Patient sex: F
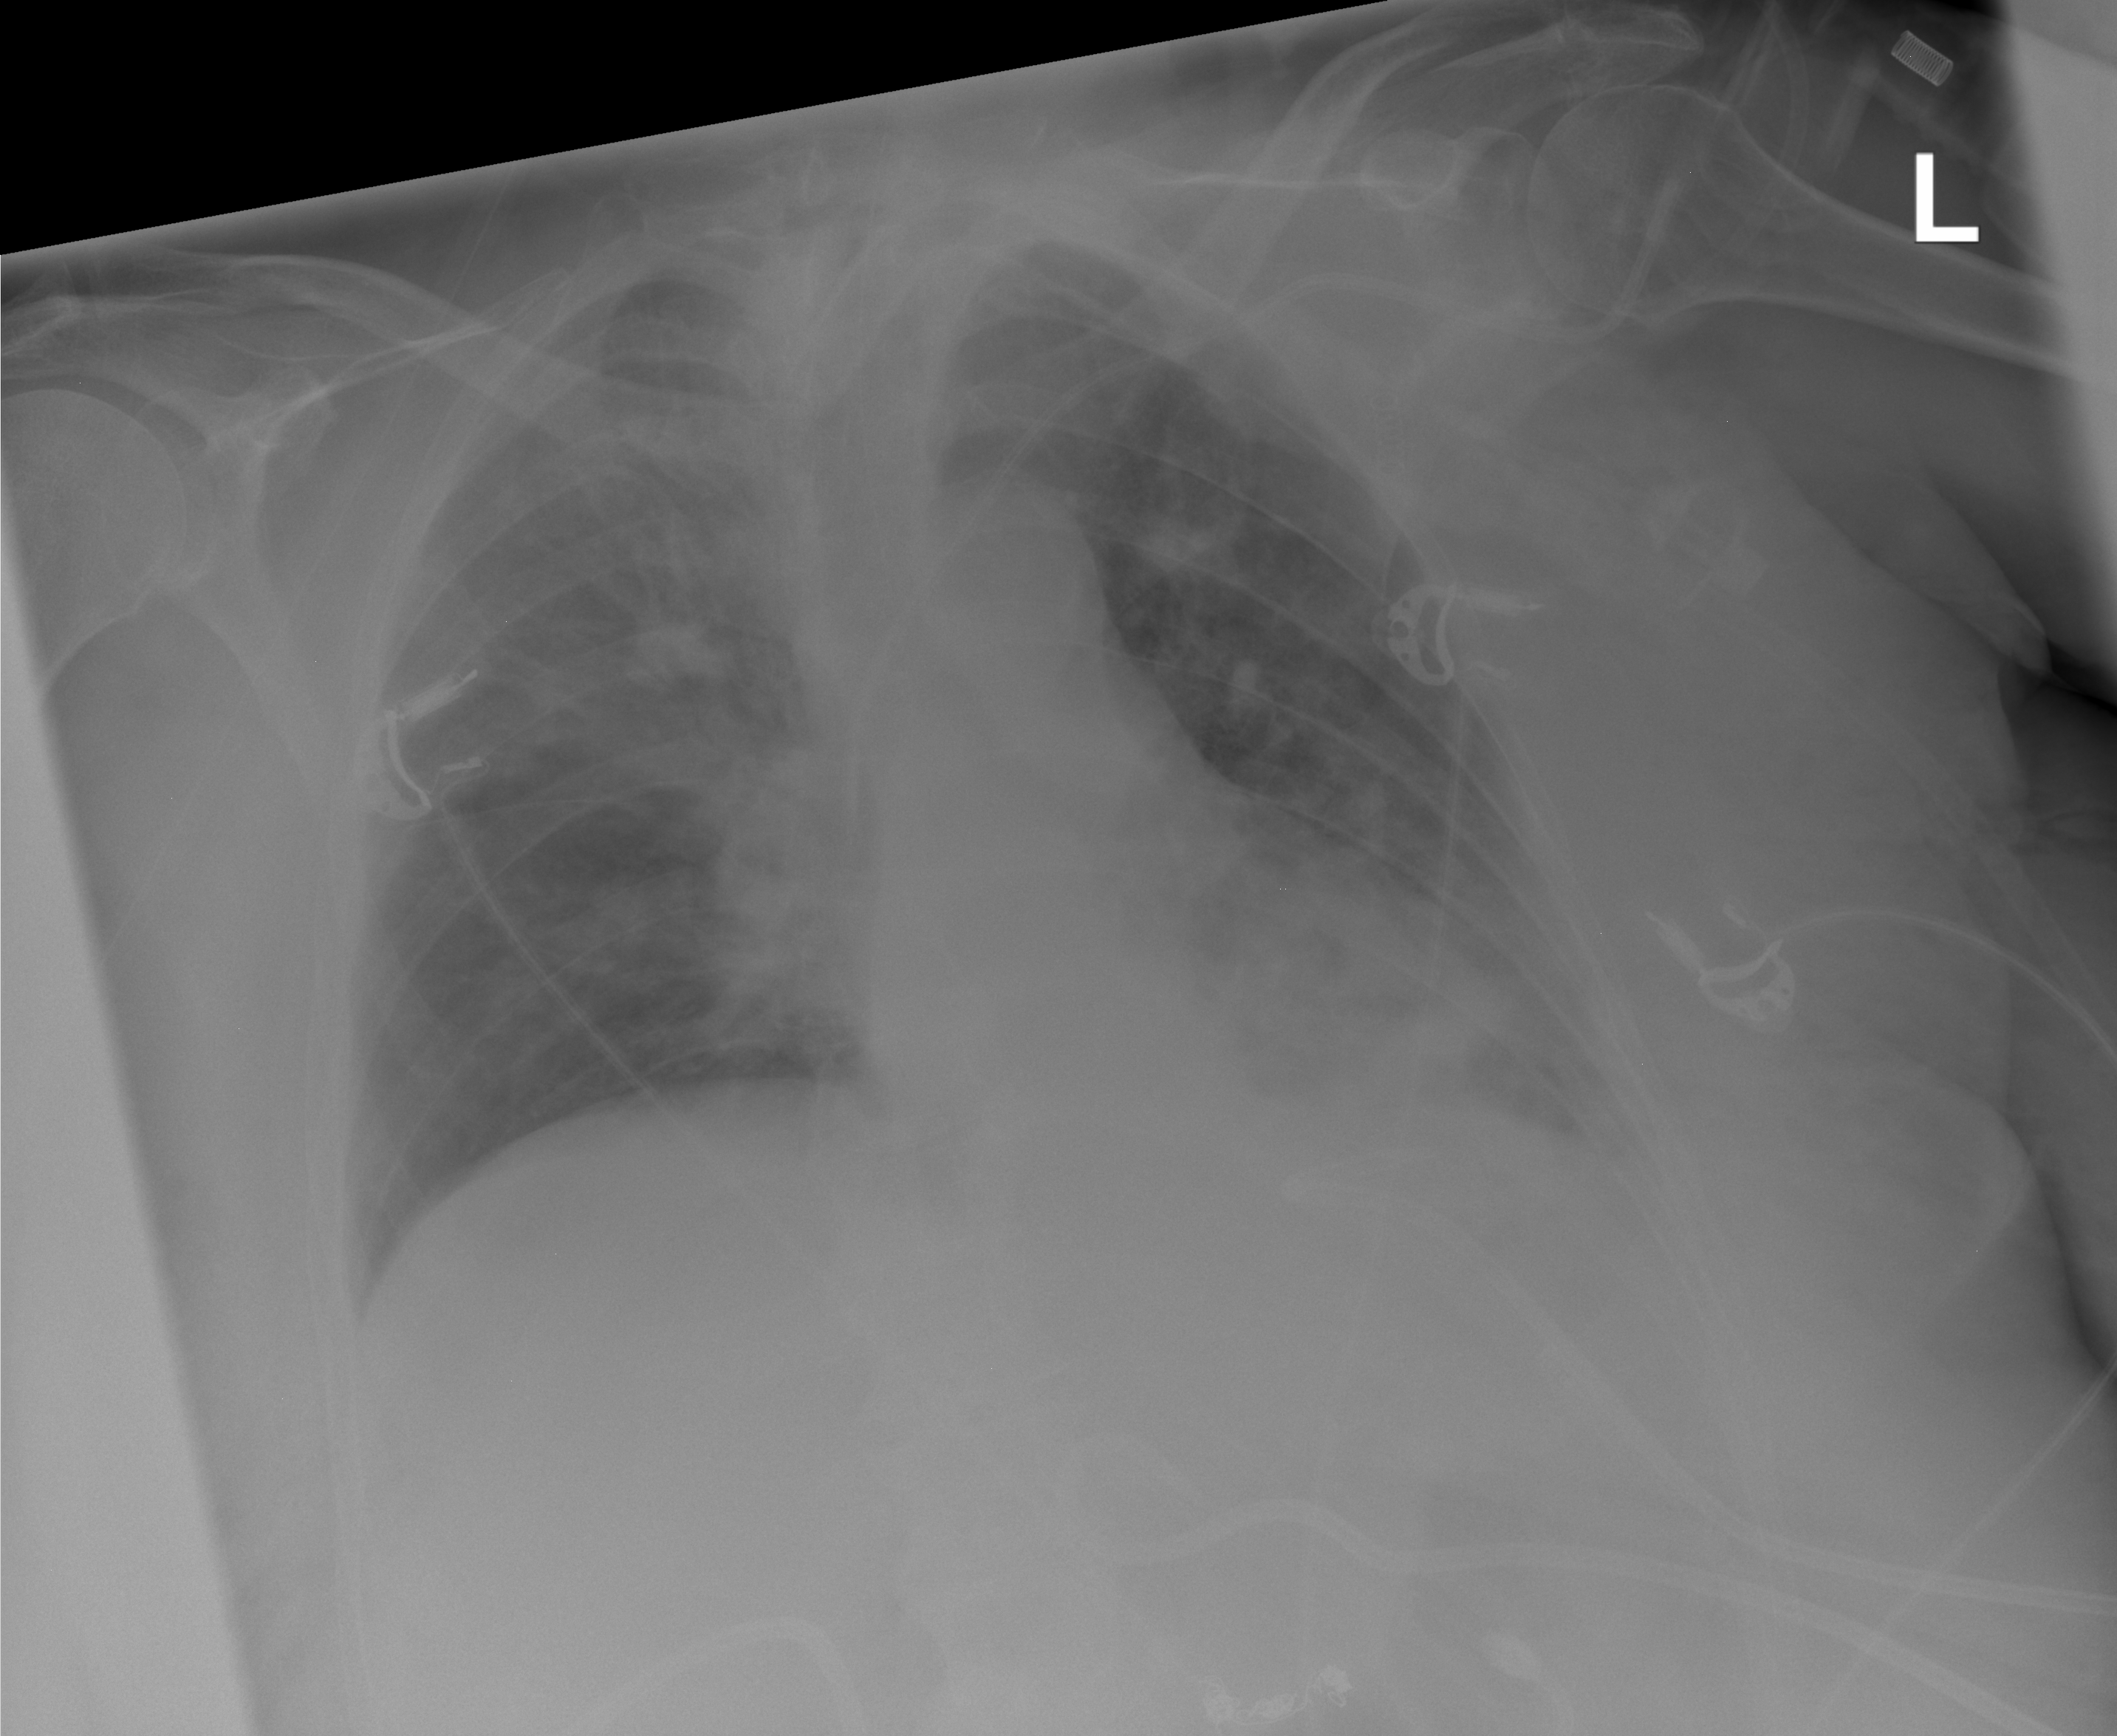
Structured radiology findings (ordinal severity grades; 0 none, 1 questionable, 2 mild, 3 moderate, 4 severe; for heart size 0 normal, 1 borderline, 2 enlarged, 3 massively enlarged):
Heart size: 0
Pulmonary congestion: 2
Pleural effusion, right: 0
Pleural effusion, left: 2
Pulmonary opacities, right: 1
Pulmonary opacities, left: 2
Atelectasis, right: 2
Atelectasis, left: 2